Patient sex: F
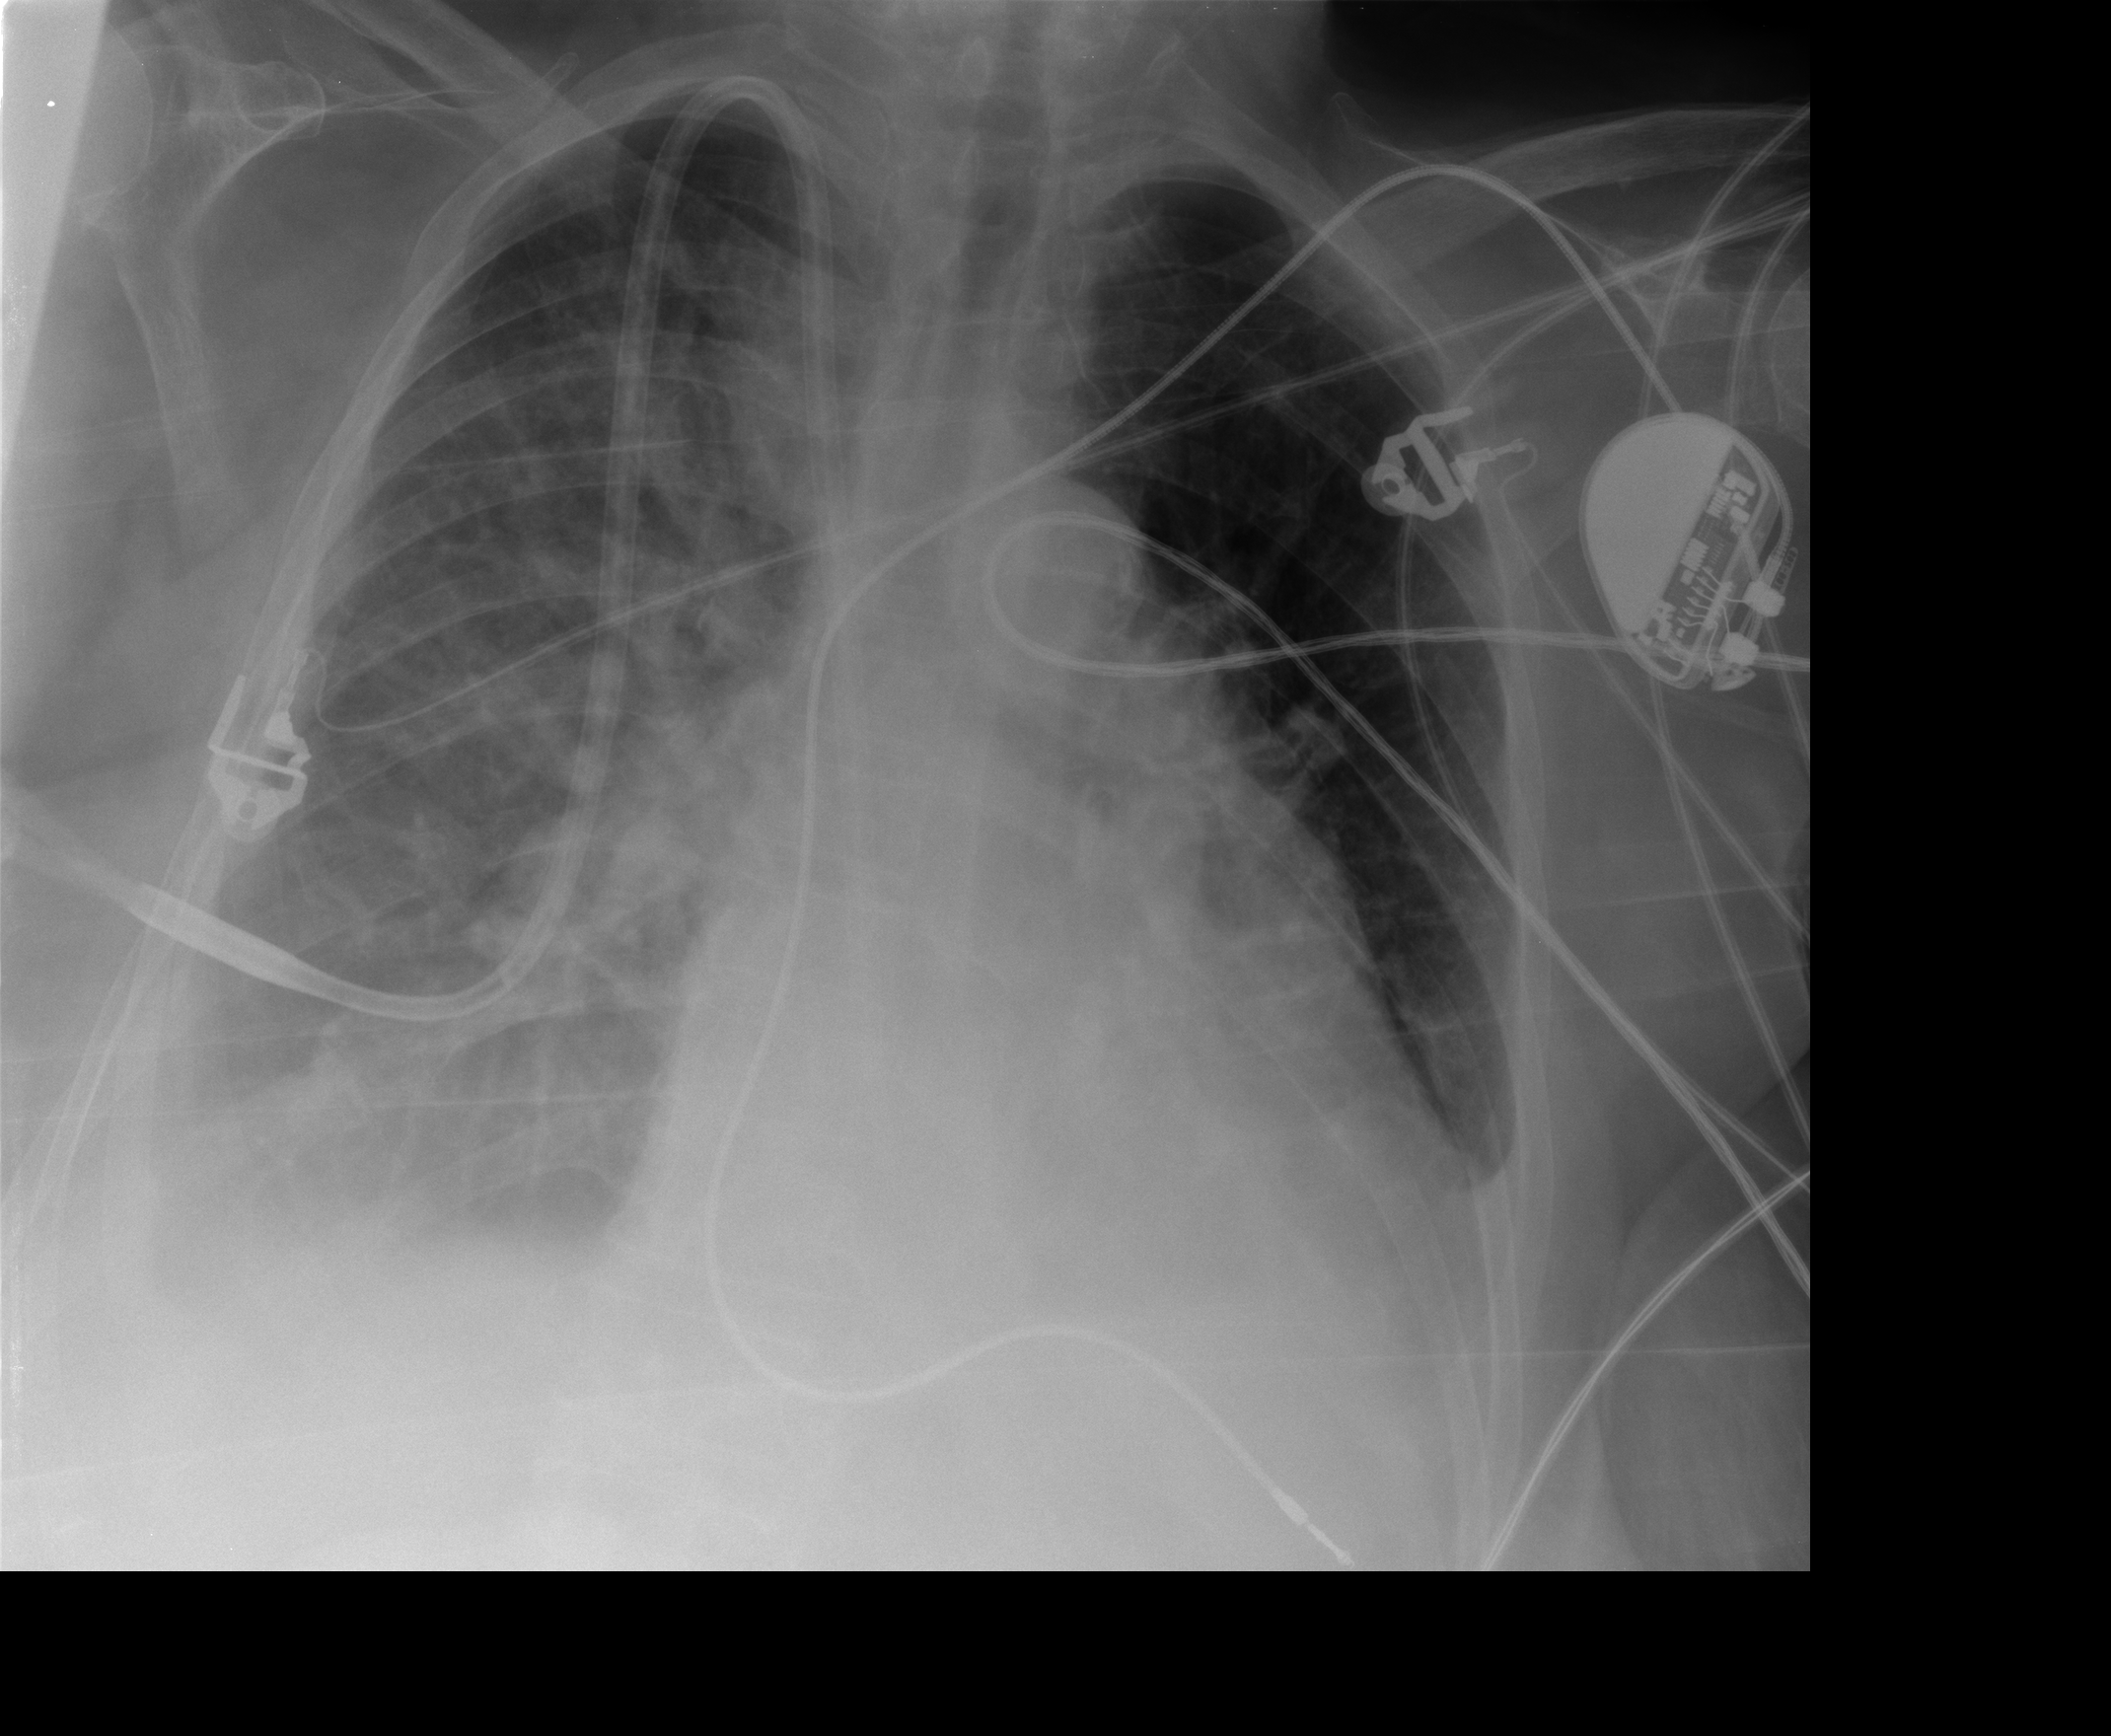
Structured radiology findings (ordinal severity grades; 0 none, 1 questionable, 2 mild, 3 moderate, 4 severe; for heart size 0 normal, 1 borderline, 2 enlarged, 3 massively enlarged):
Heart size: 1
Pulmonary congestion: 2
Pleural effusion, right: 3
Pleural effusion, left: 2
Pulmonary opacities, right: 1
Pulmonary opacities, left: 0
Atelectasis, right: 2
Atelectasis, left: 2